Question: I'm using Qt style sheets to create a custom QLineEdit that has a light blue border around it when it has focus. Here is the style sheet :
'''
this->setStyleSheet(" QLineEdit { "
" border-radius: 4px; "
" color:rgb(0, 0, 0); "
" background-color: rgb(255, 255, 255); } "
" QLineEdit:focus { "
" border-style:outset; "
" border-width:4px; "
" border-radius: 4px; "
" border-color: rgb(41, 237, 215); "
" color:rgb(0, 0, 0); "
" background-color: rgb(150, 150, 150); } "
);
'''
And here is the result:

This looks pretty good, but is there any way to round the corners of the QLineEdit content area? The light gray region in the above image?
More specifically, can this be down with Qt style sheets?
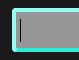
Answer: 'border-radius' should be bigger then 'border-width' at least 4-5 px. Try following:
'''
this->setStyleSheet(" QLineEdit { "
" border-radius: 8px; "
" color:rgb(0, 0, 0); "
" background-color: rgb(255, 255, 255); } "
" QLineEdit:focus { "
" border:4px outset; "
" border-radius: 8px; "
" border-color: rgb(41, 237, 215); "
" color:rgb(0, 0, 0); "
" background-color: rgb(150, 150, 150); } "
);
'''
Looks like: